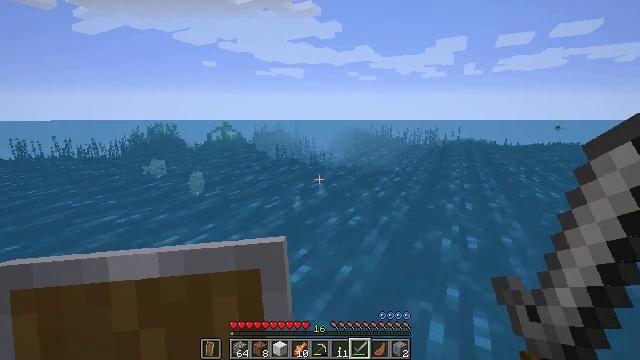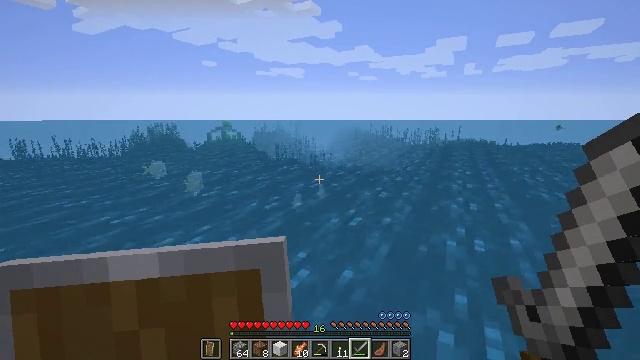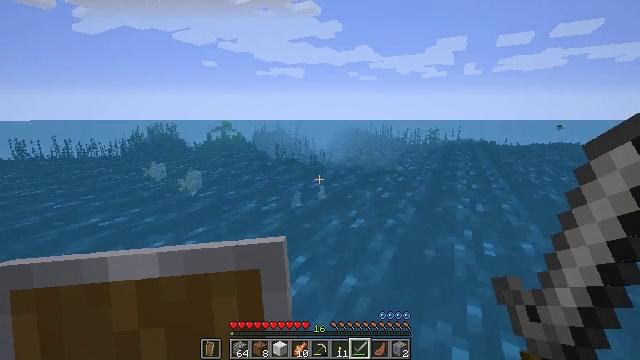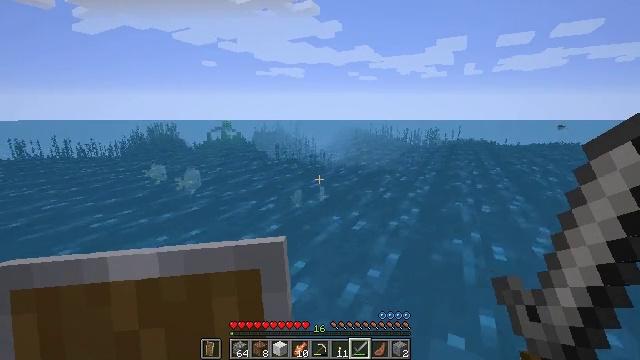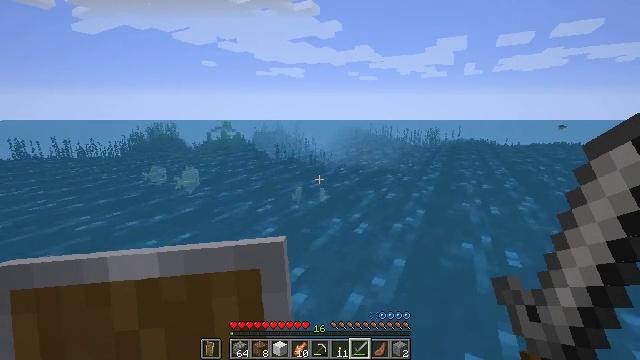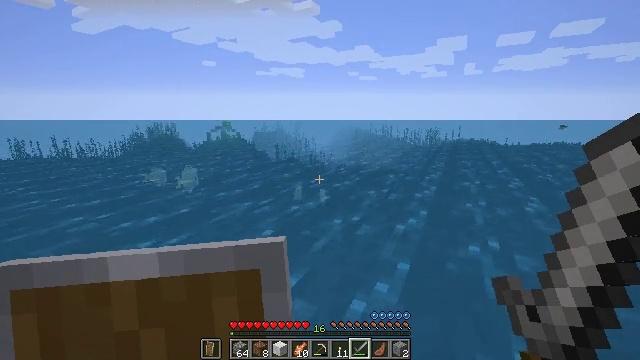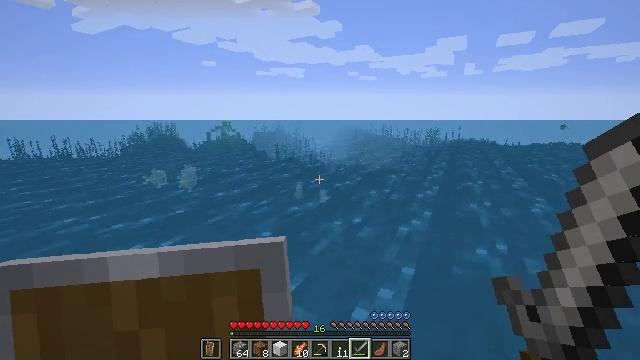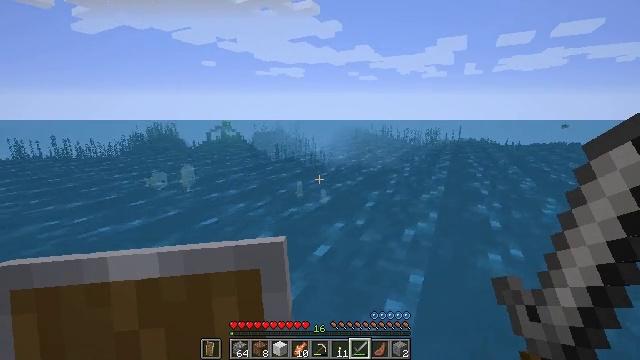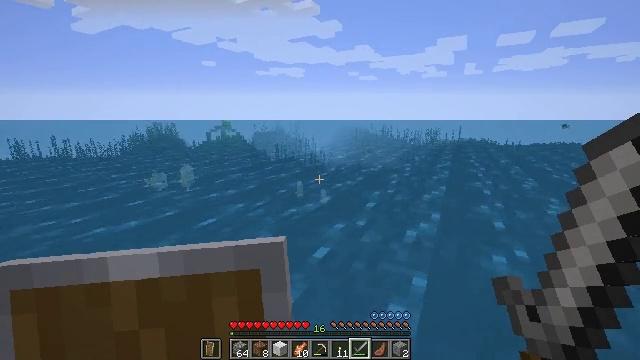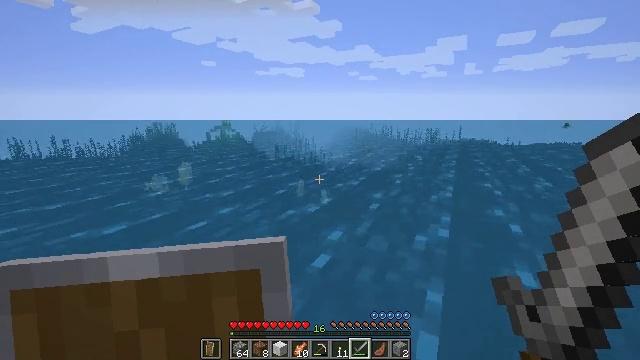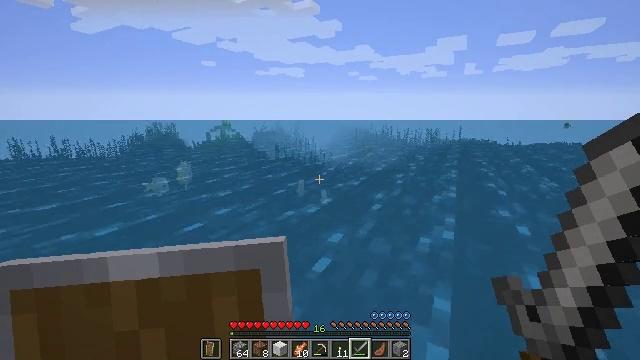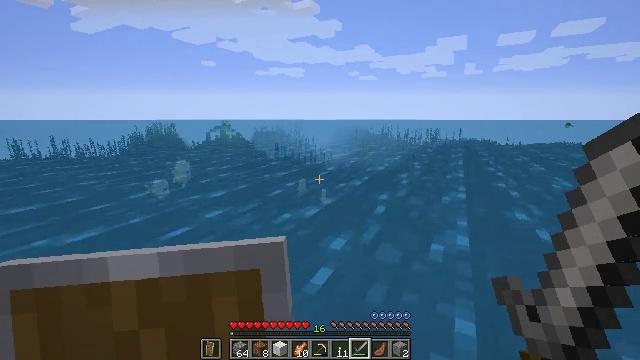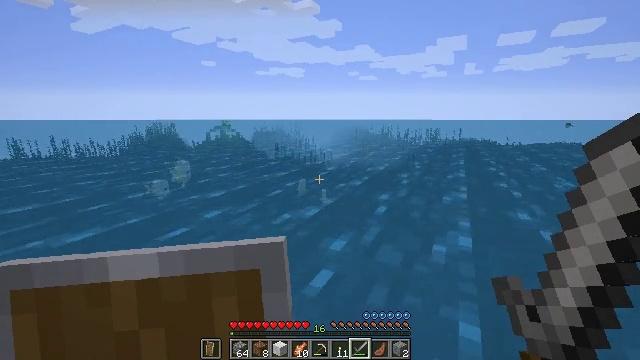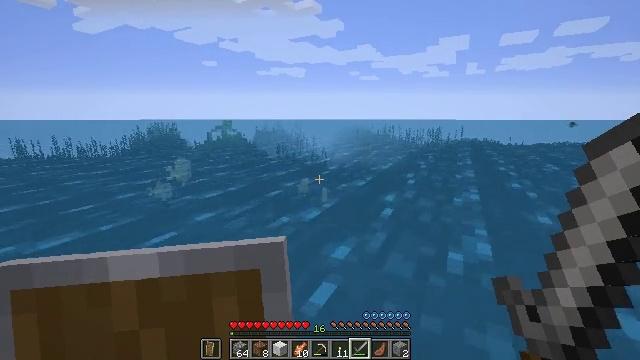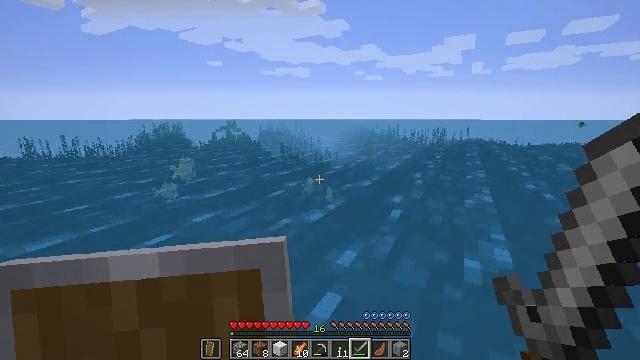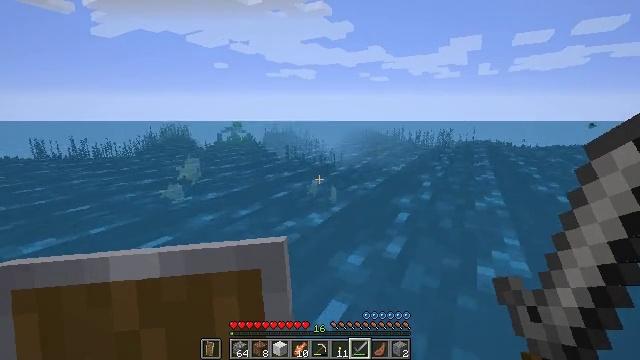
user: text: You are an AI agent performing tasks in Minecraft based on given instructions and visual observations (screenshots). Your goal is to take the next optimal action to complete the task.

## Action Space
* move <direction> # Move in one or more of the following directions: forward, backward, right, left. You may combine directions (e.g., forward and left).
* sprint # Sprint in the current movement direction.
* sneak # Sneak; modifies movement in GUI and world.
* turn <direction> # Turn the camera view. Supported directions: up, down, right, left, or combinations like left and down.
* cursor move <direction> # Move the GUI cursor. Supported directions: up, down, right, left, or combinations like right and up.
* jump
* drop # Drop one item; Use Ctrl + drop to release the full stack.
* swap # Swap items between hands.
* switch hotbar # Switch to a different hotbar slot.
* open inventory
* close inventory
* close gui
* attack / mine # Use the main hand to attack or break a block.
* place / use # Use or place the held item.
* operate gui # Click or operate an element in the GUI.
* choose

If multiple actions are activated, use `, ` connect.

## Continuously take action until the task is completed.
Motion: motion action
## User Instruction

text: Kill the tropical fish.
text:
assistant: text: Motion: move forward
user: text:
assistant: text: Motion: move forward
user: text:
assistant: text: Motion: move forward
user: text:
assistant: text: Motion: move forward
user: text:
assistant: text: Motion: move forward
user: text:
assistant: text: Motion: move forward
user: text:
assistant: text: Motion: move forward
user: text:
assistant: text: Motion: move forward
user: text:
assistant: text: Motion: move forward
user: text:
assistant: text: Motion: move forward
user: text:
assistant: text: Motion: move forward
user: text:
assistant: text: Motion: move forward
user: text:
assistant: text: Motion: move forward
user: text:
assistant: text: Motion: move forward
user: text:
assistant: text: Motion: move forward, turn left
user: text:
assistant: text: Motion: move forward
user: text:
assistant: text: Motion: move forward
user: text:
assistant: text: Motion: move forward
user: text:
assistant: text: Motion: move forward
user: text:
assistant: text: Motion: move forward
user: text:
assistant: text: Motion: move forward
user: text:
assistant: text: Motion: move forward
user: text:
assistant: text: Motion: move forward
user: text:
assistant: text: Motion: move forward
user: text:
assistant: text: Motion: move forward
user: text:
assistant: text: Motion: move forward
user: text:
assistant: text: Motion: move forward
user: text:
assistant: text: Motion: move forward
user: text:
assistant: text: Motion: move forward
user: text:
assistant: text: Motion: move forward